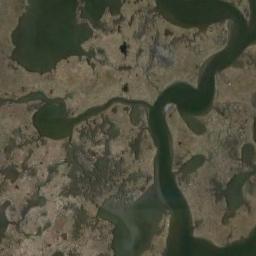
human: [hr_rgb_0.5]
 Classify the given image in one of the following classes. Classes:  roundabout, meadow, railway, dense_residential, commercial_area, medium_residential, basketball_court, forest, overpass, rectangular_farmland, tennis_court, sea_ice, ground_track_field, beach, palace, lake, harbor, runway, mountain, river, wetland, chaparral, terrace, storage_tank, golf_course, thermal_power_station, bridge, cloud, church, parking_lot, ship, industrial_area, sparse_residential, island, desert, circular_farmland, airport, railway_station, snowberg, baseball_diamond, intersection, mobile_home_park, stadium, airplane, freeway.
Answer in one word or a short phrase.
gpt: wetland